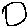
Label: circle